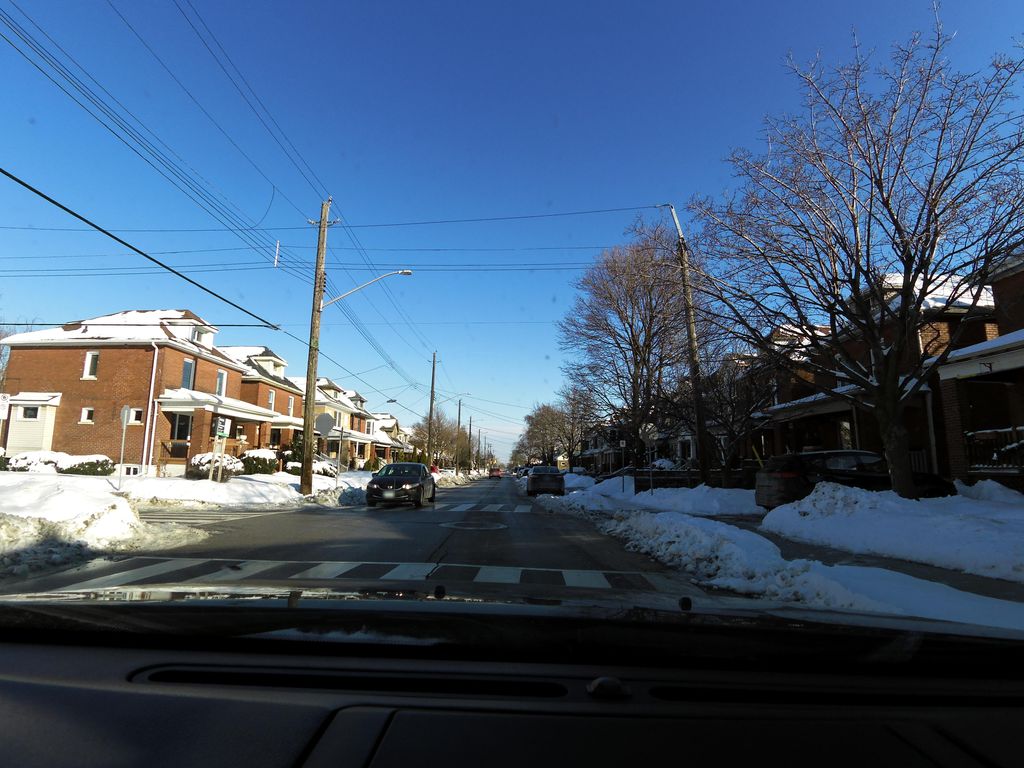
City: hamilton